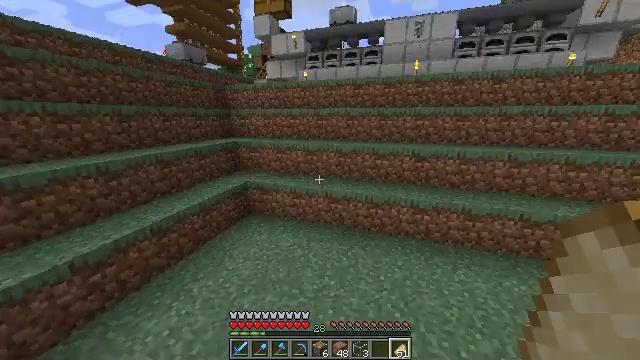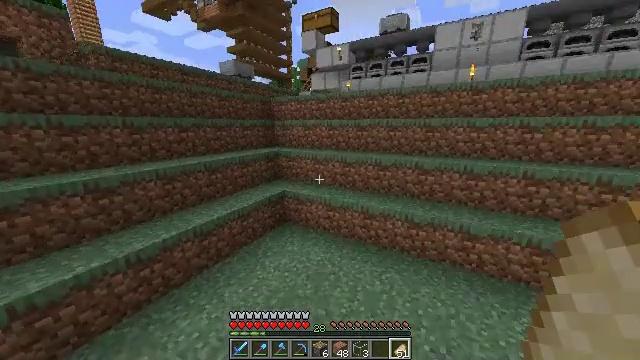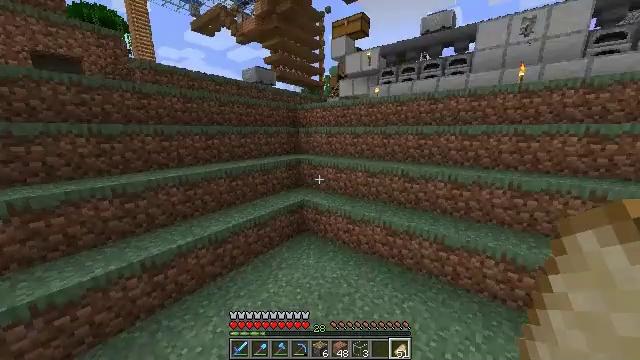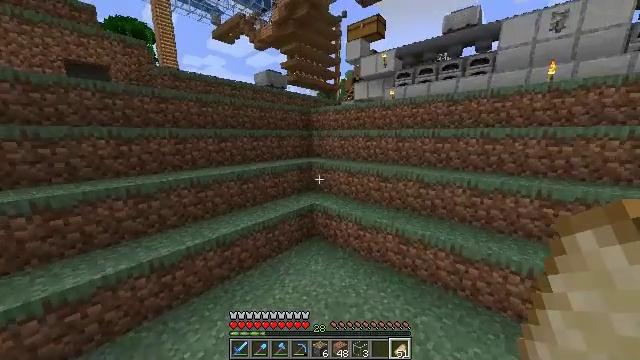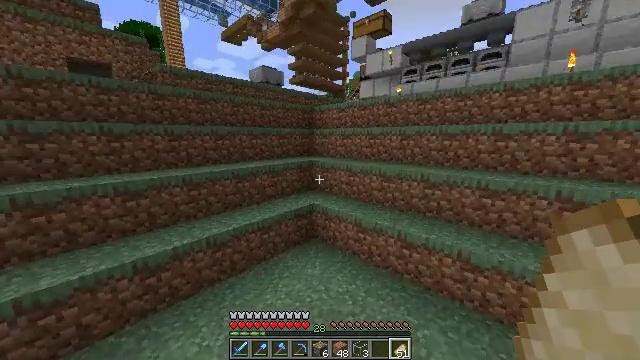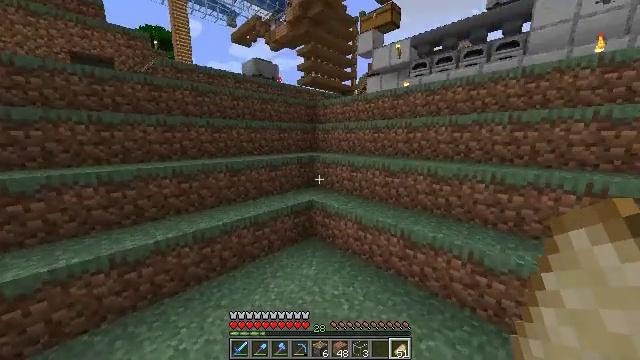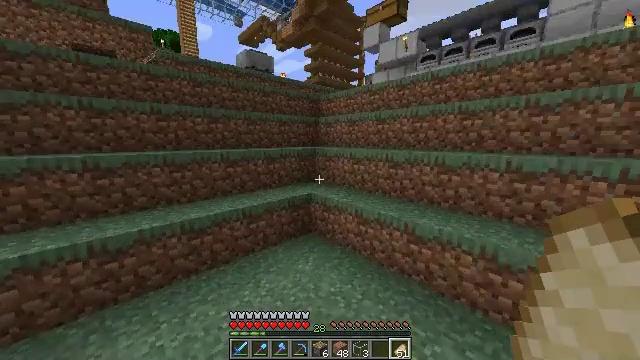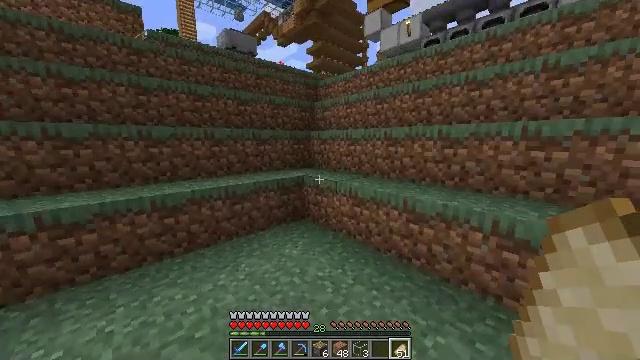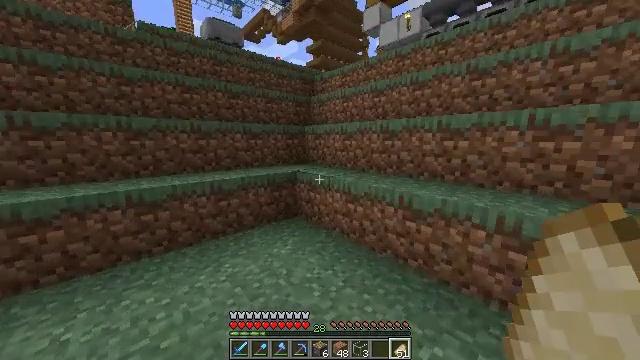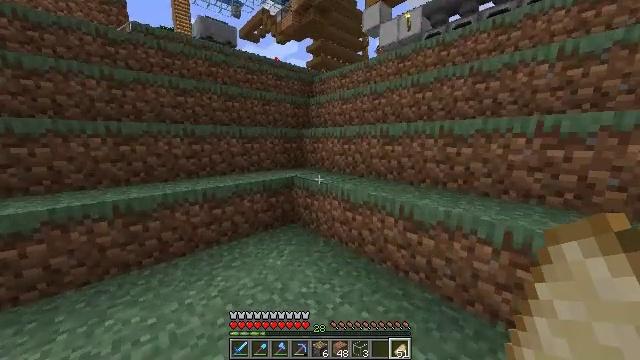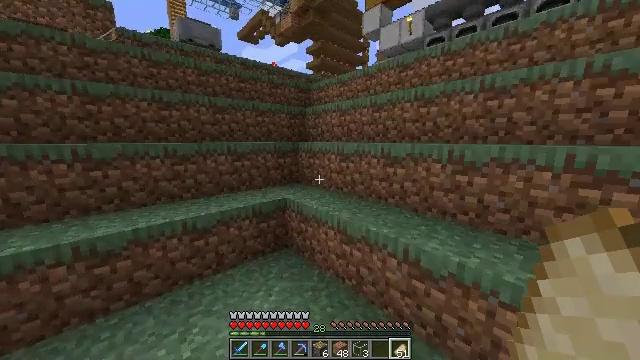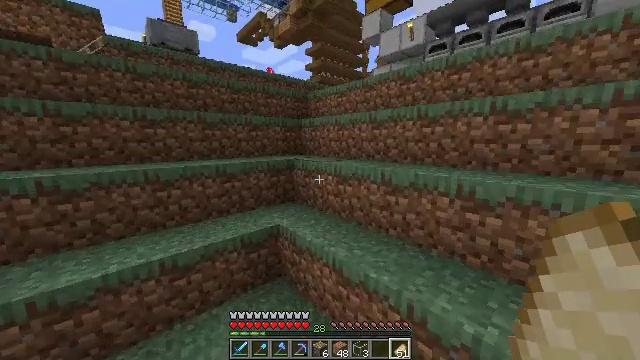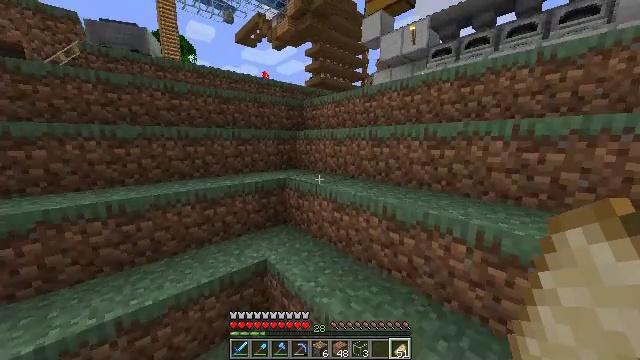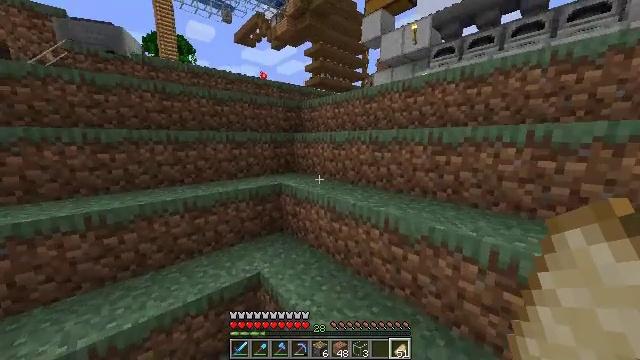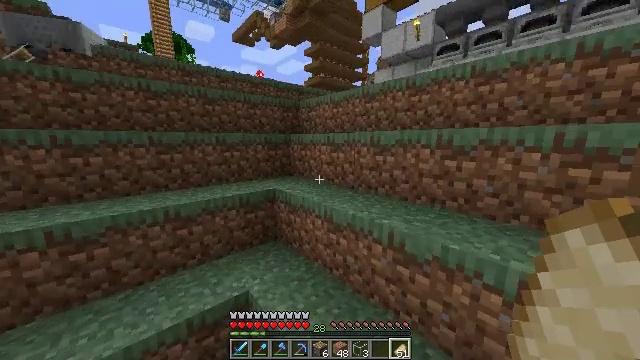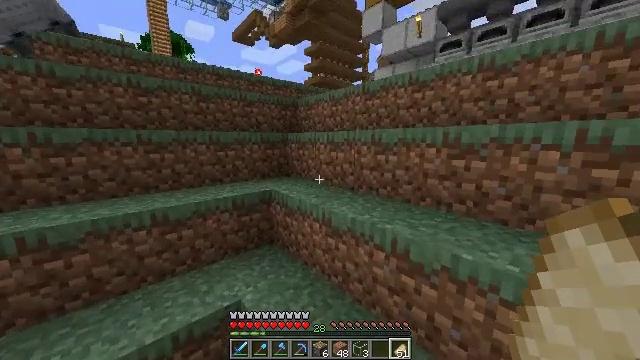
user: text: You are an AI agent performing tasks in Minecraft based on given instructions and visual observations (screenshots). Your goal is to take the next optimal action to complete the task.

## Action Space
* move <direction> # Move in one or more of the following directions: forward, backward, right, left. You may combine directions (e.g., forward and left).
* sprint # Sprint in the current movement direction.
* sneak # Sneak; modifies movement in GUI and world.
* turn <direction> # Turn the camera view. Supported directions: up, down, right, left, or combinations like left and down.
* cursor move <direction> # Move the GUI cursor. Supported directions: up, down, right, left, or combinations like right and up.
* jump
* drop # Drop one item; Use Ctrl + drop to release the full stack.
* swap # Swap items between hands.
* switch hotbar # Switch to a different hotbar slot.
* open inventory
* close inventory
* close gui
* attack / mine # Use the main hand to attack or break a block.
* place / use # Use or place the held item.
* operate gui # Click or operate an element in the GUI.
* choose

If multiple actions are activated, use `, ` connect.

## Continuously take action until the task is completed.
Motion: motion action
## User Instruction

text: Collect the elements needed and craft redstone.
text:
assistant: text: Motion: move forward, turn left and up, jump
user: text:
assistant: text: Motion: move forward, turn left and up, jump
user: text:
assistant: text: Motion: move forward, turn left, jump
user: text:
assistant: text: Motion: move forward, turn left, jump
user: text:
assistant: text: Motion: move forward, turn left, jump
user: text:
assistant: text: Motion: move forward, turn left, jump
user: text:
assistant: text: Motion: move forward, jump
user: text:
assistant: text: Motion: move forward, sprint, jump
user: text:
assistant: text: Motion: move forward, sprint, jump
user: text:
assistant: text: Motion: move forward, sprint, jump
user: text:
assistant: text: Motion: move forward, jump
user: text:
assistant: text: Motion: move forward, jump
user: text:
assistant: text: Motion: move forward, jump
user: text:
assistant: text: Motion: move forward, jump
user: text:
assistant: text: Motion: move forward, jump
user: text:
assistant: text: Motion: move forward, jump
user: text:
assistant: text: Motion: move forward, sprint, jump
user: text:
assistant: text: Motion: move forward, sprint, jump
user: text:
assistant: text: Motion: move forward, sprint, jump
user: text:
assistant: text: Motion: move forward, jump
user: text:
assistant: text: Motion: move forward, jump
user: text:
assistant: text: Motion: move forward, jump
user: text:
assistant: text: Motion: move forward, jump
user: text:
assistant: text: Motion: move forward, jump
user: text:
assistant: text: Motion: move forward, sprint, jump
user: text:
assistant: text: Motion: move forward, sprint, jump
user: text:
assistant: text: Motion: move forward, sprint, jump
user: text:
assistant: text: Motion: move forward, sprint, jump
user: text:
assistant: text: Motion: move forward, jump
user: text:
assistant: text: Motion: move forward, jump